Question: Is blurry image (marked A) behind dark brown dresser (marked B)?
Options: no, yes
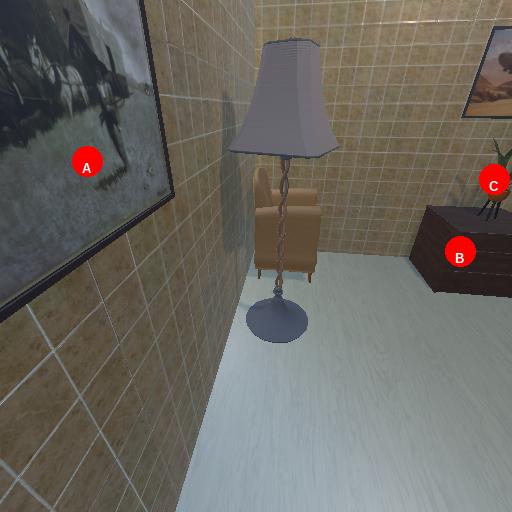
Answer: no